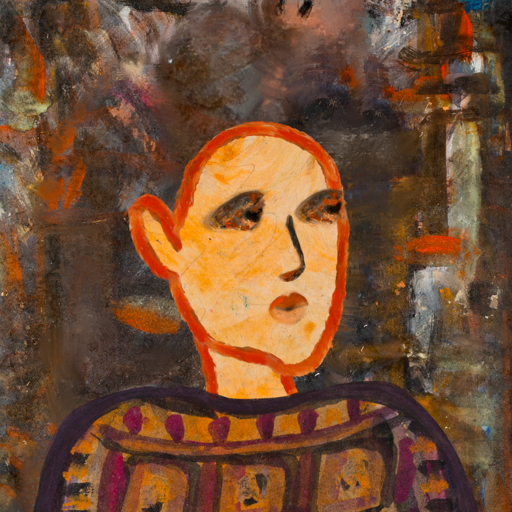
Background: GypsyQueen, Head And Neck Side: Experience, Face Side: Gypsy_Queen, Bust: Doll, Hair Side: Blank, Head Accessory: Blank, Second Necklace: Blank, Necklace: Blank, Baby: Blank